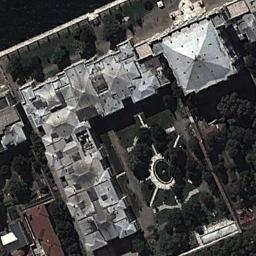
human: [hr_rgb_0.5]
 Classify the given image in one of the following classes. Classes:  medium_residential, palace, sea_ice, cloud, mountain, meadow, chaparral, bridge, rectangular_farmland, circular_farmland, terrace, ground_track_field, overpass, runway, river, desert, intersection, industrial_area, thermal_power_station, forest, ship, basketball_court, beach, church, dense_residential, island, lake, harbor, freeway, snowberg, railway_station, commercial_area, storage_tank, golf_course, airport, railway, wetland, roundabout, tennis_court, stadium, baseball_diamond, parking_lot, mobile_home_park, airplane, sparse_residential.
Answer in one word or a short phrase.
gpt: palace